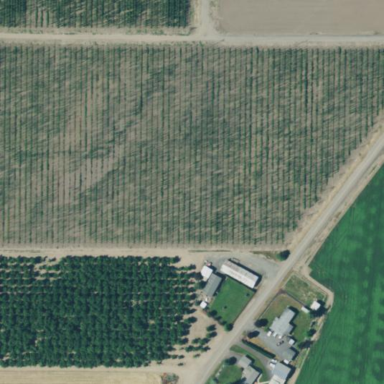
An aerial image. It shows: Orchard.